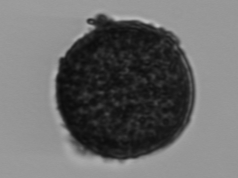
Label: Coscinodiscus